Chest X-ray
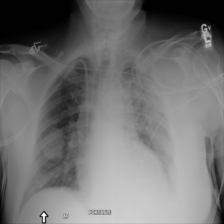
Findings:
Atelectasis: negative
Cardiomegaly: negative
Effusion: negative
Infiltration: negative
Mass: negative
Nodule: negative
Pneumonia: negative
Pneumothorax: negative
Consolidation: positive
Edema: negative
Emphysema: negative
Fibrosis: negative
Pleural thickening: negative
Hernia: negative